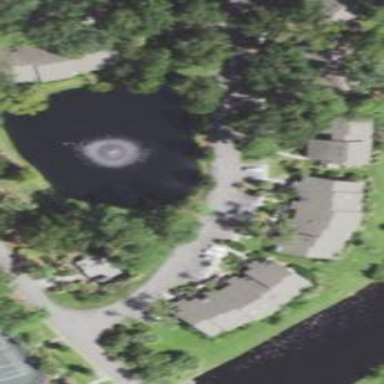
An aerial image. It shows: Pond with natural water.